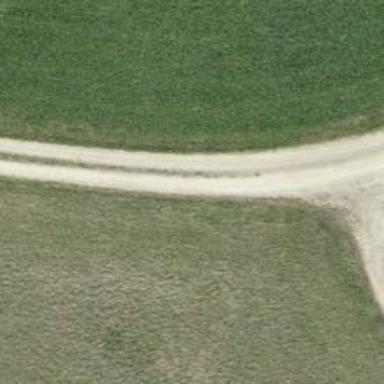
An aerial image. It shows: Well-maintained track road with grade 1 tracktype.